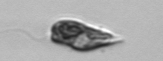
Label: Euglena